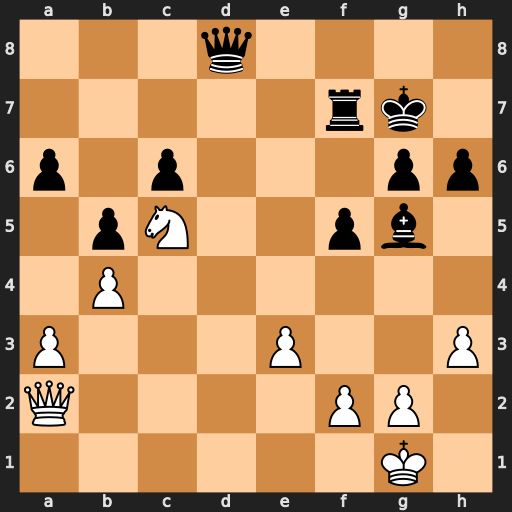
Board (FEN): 3q4/5rk1/p1p3pp/1pN2pb1/1P6/P3P2P/Q4PP1/6K1
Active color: w
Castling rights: -
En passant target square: -
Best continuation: Ne6+ Kg8 Nxd8